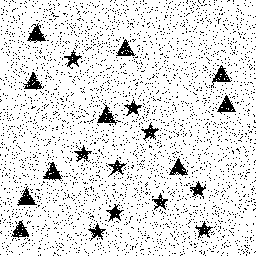
Squares: 0
Triangles: 10
Stars: 10
Total shapes: 20